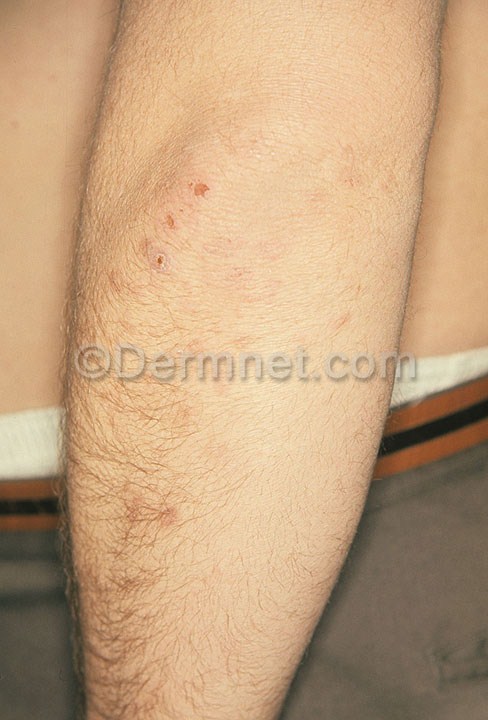
Disease: Bullous Disease Photos